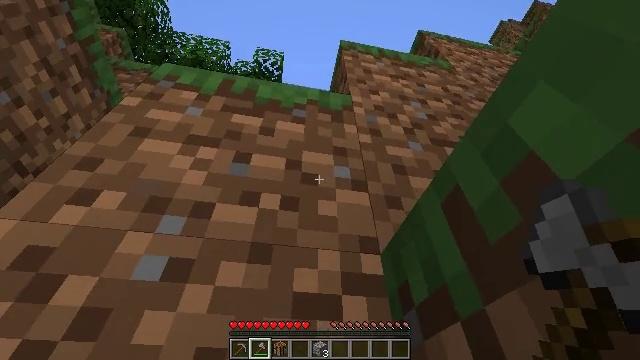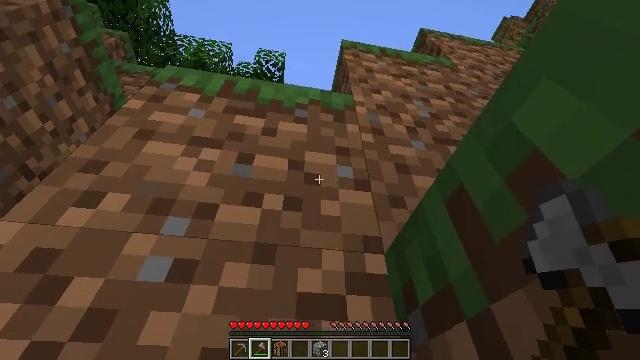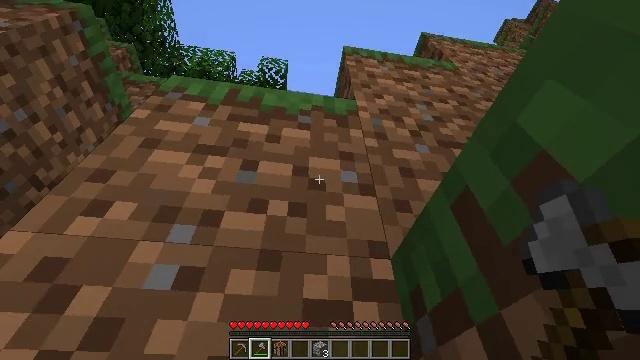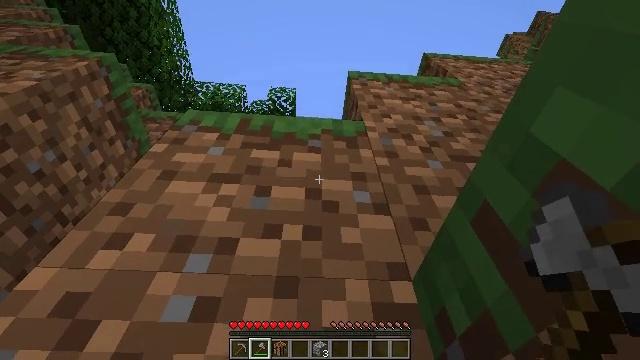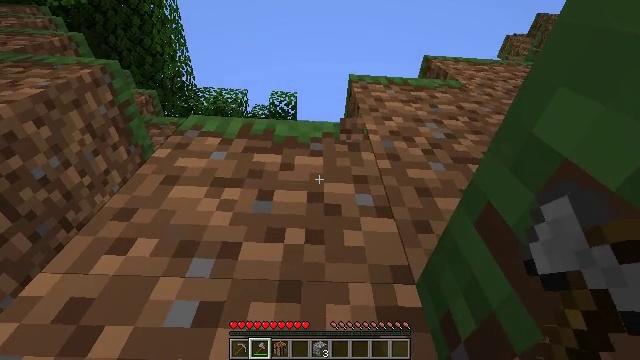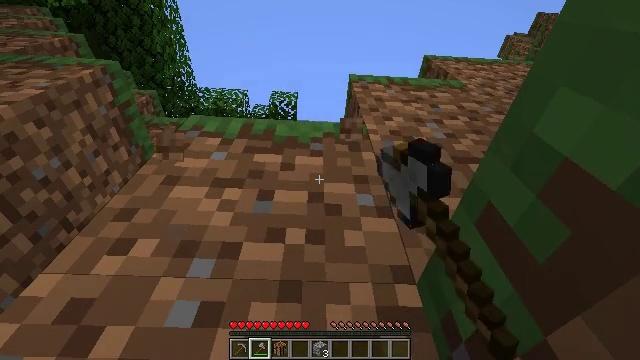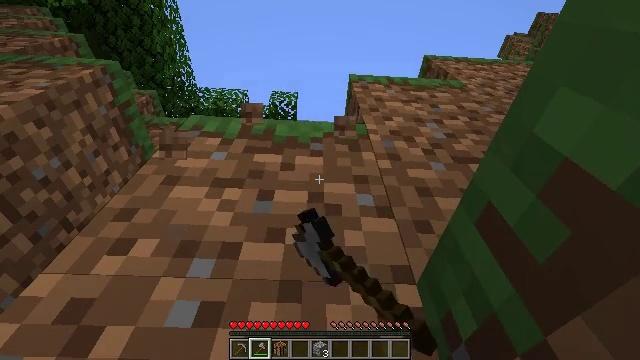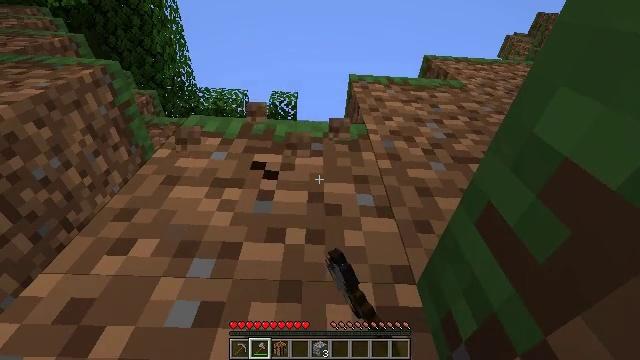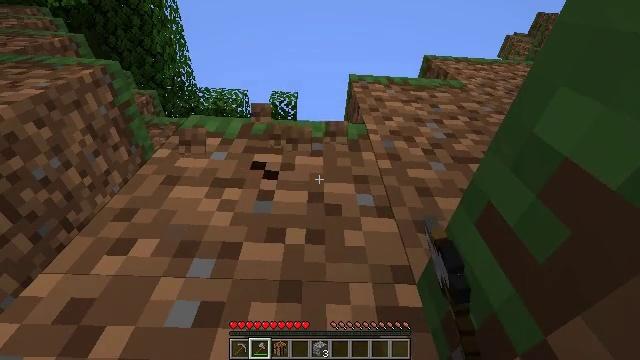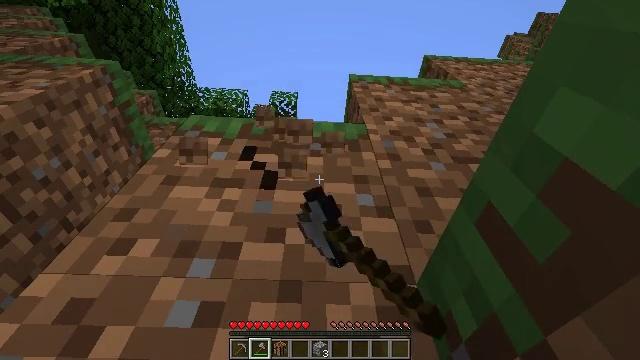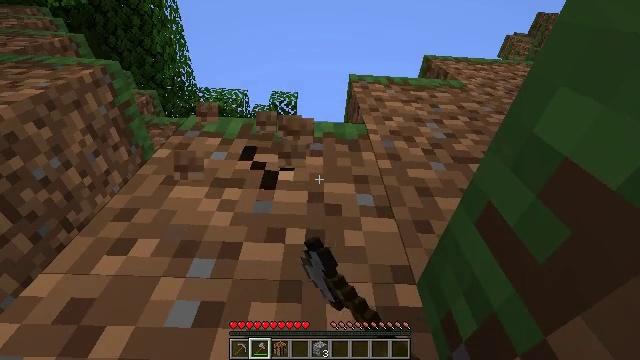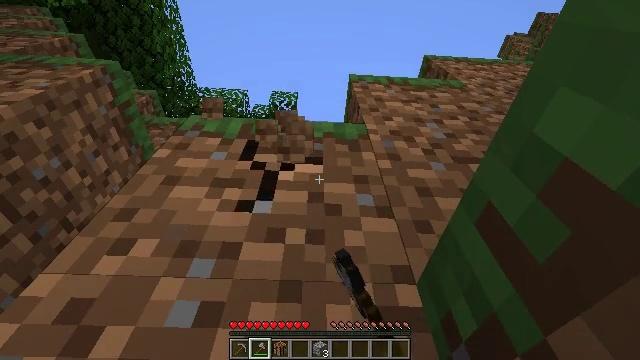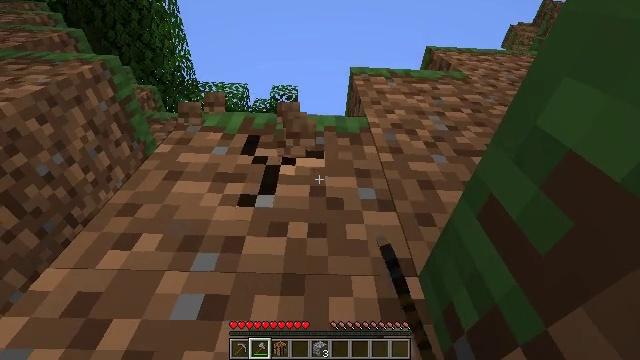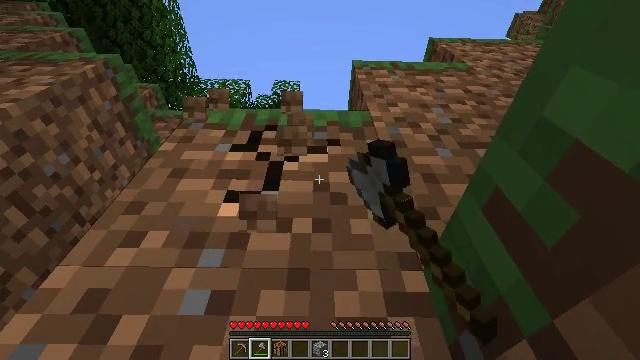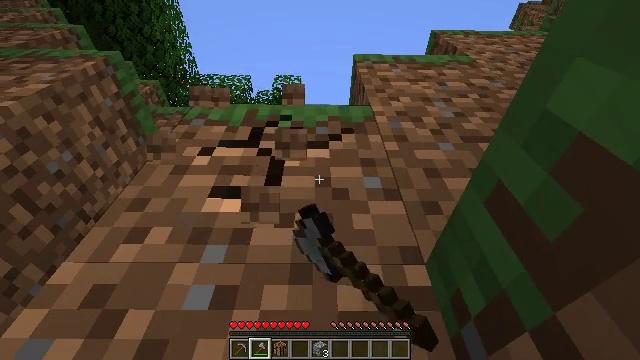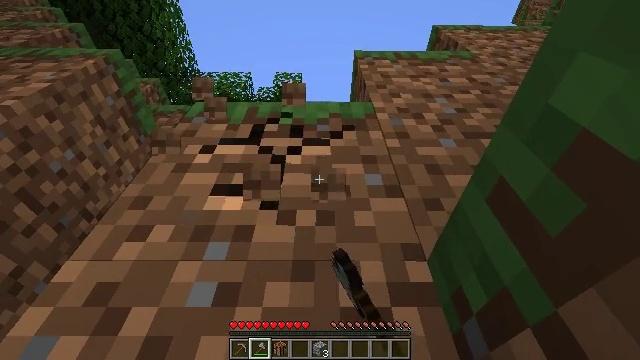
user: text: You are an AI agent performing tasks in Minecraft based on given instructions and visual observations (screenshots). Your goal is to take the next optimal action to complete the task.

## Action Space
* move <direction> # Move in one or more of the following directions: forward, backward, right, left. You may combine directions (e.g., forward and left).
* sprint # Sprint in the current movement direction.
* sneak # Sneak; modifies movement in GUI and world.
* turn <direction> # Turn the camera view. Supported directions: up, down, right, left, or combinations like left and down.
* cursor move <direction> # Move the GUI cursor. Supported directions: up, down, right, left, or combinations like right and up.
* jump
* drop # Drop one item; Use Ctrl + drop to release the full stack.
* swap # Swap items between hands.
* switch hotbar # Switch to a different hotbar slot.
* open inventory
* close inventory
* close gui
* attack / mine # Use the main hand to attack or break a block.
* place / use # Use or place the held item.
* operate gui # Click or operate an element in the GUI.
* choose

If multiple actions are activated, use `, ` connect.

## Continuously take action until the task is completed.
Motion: motion action
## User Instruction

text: Gather grass block for landscaping.
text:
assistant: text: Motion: no_op
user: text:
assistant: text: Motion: turn left and up
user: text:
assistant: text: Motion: turn left and up
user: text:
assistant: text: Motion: attack / mine
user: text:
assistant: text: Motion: attack / mine
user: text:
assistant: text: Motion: attack / mine
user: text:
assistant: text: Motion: attack / mine
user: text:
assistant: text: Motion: attack / mine
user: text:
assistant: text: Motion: attack / mine
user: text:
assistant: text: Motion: attack / mine
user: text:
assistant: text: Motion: attack / mine
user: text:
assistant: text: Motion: turn down, attack / mine
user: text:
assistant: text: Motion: turn left and down, attack / mine
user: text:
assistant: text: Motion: turn down, attack / mine
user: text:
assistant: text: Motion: attack / mine
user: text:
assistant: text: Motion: attack / mine
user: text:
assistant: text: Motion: attack / mine
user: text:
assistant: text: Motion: attack / mine
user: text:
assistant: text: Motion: attack / mine
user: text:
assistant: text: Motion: attack / mine
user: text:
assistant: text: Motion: attack / mine
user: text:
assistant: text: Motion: attack / mine
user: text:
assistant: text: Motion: attack / mine
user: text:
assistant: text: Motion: attack / mine
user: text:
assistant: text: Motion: attack / mine
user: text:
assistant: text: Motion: turn left
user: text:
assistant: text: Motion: turn left
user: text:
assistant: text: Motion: no_op